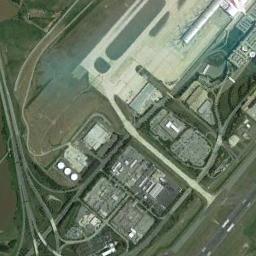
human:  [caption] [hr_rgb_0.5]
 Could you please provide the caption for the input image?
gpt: There are two vertically crossing runways here .

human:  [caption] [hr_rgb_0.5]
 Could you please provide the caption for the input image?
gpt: An airport with some parallel runways and a terminal on the lawn and some buildings arranged neatly beside .

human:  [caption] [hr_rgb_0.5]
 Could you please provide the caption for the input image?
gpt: A complex airport with many runways and buildings .

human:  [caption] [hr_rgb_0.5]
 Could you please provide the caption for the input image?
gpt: An airport is surrounded by the field next to some buildings .

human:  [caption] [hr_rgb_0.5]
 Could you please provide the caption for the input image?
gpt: The building in the airport is bounded by a meadow .